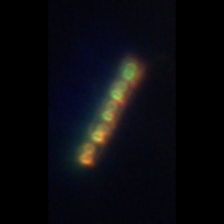
Taxon: Chaetoceros
Group: Diatoms